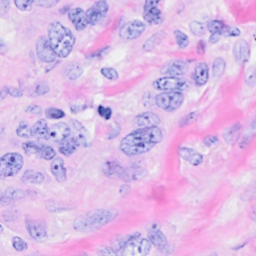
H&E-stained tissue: Breast